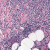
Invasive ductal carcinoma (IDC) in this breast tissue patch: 0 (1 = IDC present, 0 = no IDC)